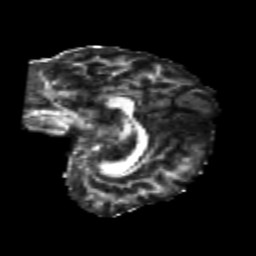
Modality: FA
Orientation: sagittal
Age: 22
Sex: female
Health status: healthy
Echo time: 0.074 s